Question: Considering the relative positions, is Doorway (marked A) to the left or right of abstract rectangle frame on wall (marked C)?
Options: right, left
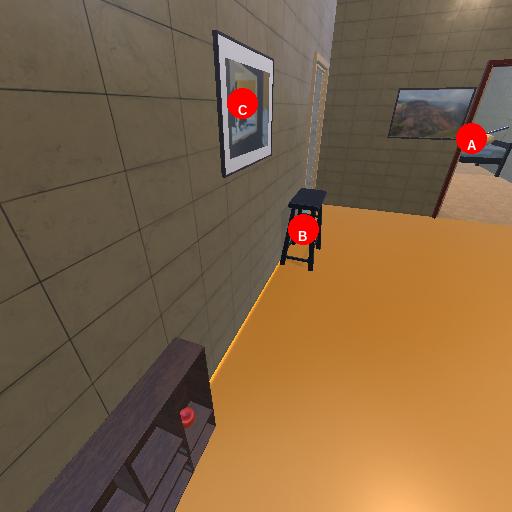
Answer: right